Question: I am using this below code to retrieve image name and explode and to display. but the problem is the output. in out put view one extra blank image is displaying at the end in this below 75 id it consist of only 2 image name but it displaying 2 image with one blank image. Any help to solve this problem will be appreciate.
'''
<?php
mysql_connect("localhost","root","");
mysql_select_db("test");
?>
<!DOCTYPE html PUBLIC "-//W3C//DTD XHTML 1.0 Transitional//EN" "http://www.w3.org/TR/xhtml1/DTD/xhtml1-transitional.dtd">
<html xmlns="http://www.w3.org/1999/xhtml">
<head>
<meta http-equiv="Content-Type" content="text/html; charset=utf-8" />
<title>Untitled Document</title>
</head>
<body>
<div>
<?php
$sql1=mysql_query("Select * from multiimg WHERE id=75");
$result=mysql_fetch_array($sql1);
/*$images = explode(",",$result['image']);
if(sizeof($images) > 0 ){
foreach($images as $image){
echo '<img src="photo/'.$image.'" height="50" width="50">' ;
echo "<br />";
}
}*/
$temp = explode(',',$result['image'] );
foreach($temp as $image){
$images[]="photo/".trim( str_replace( array('[',']') ,"" ,$image ) );
}
//now your array of images cotaines to full source to each image
foreach($images as $image){
echo "<img src='{$image}' height='100' width='200' />";
}
?>
</div>
</body>
</html>
'''

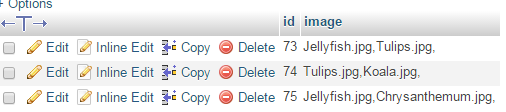
Answer: There are three things you can do to get around this. One is to and the others are:
Add a 'trim()' first:
'''
// (I don't think you have to escape the comma, but I do anyway)
$result['image'] = trim($result['image'],'\,');
// Explode array
$temp = explode(',',$result['image'] );
// use array_filter() to remove empty key/values
// I had this filtering $images, but probably best to
// filter the original exploded array $temp
$temp = array_filter($temp);
foreach($temp as $image){
$images[]="photo/".trim( str_replace( array('[',']') ,"" ,$image ) );
}
foreach($images as $image){
// Use an if here...you could use a root directory if defined previously.
// Use whatever you like to check if the file exists
if(is_file(ROOTDIR.$image))
echo "<img src='{$image}' height='100' width='200' />";
}
'''